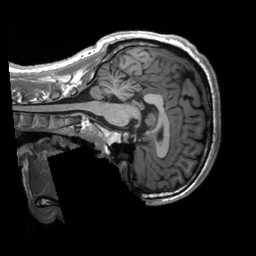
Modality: T1w
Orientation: sagittal
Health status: healthy
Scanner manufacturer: siemens
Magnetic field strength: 3 T
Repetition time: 2.3 s
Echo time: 0.00207 s